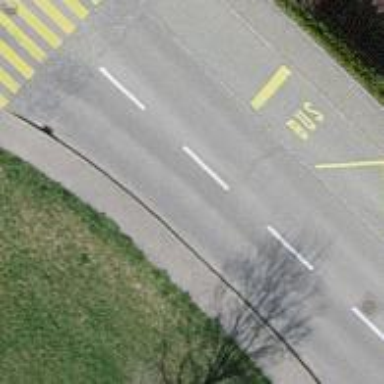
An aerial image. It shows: Public transport stop position.